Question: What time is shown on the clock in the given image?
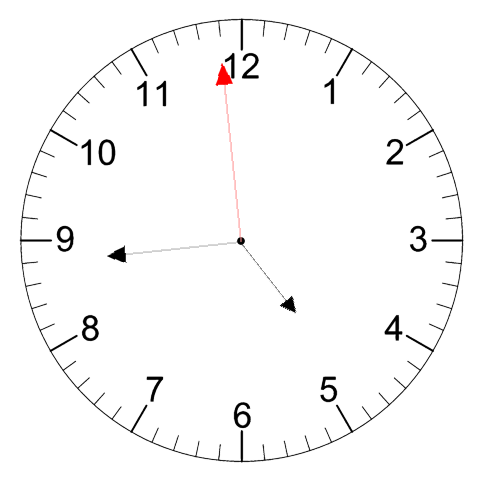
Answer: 04:43:59